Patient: sex M, age 26
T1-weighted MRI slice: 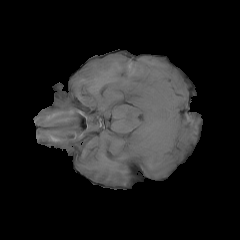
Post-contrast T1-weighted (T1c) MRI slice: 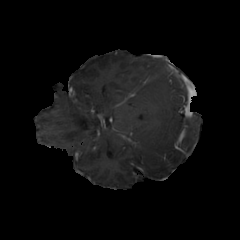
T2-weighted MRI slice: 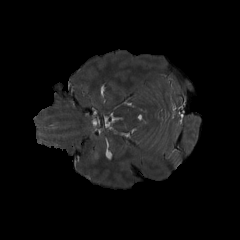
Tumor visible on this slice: no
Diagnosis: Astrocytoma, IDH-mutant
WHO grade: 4